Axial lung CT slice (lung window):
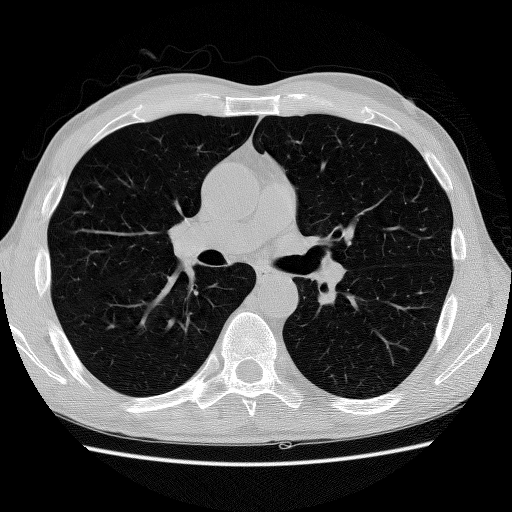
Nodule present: no